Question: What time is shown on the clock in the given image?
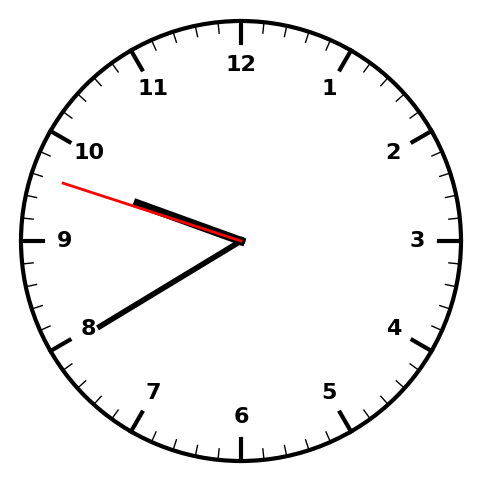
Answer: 09:39:48